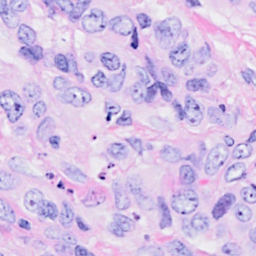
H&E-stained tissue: Breast